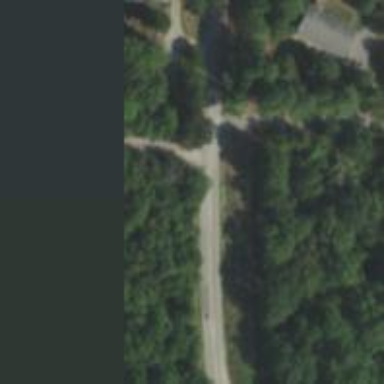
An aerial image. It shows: Service road.